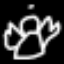
Label: angel